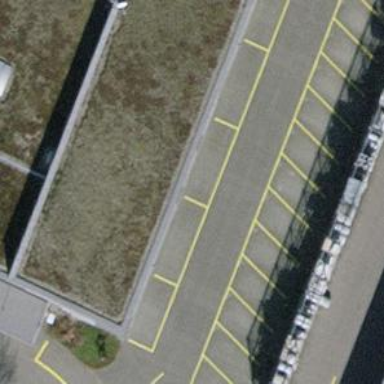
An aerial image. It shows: Parking area with asphalt surface.